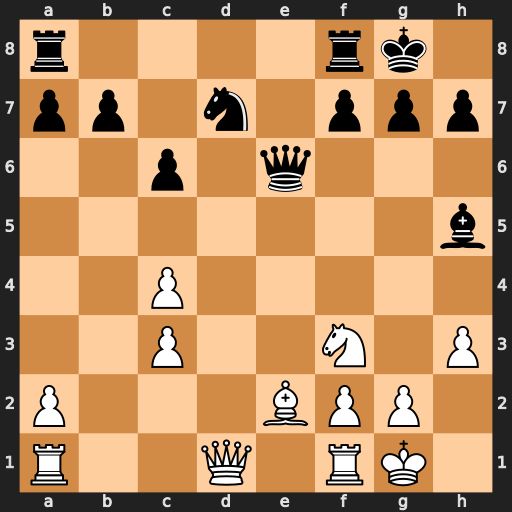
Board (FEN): r4rk1/pp1n1ppp/2p1q3/7b/2P5/2P2N1P/P3BPP1/R2Q1RK1
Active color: w
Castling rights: -
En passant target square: -
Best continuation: Nd4 Bxe2 Nxe6 Bxd1 Nxf8